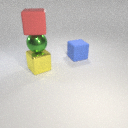
large green metal sphere below large red rubber cube